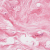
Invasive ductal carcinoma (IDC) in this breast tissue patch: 0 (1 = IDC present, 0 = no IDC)